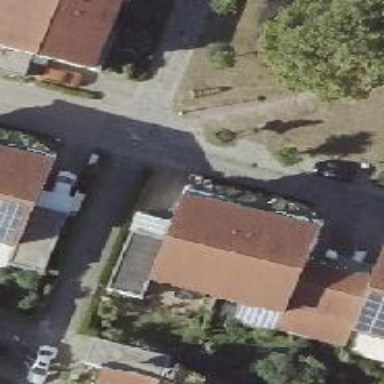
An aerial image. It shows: Living street.